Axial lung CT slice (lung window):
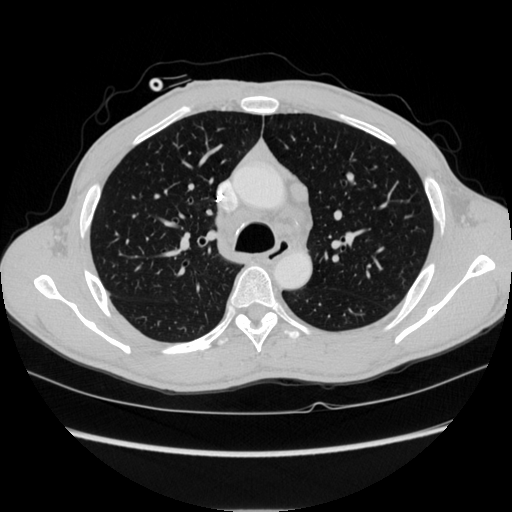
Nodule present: no